Question: I am learning cocoa, and I am creating an application that will require similiar layout to the screenshot below (this seems like a very common layout approach).
What kind of controls/architecture would this type of Cocoa application be?
I'm still in my early stages of learning/reading, and I know of document based applications only so far, but this type of layout doesn't seem to look like a document based app since it doesn't really require multiple windows opened.
If it isn't document, is there a name for other design patters or layouts?
From what I now so far, I would describe this like:
I would be grateful if someone could give me a detailed overview of the high level design for an app like this i.e. things like: # of panels, views used, controls, controllers etc?
Also, a few quick sub-questions:
1. what kind of menu controls are those in the left pane, then expand and display sub elements?
2. When preferences windows are displayed, what is that effect called that makes it display in an animated way (like the address book does), where it is a small window that expands to its correct size in an animated fashion.

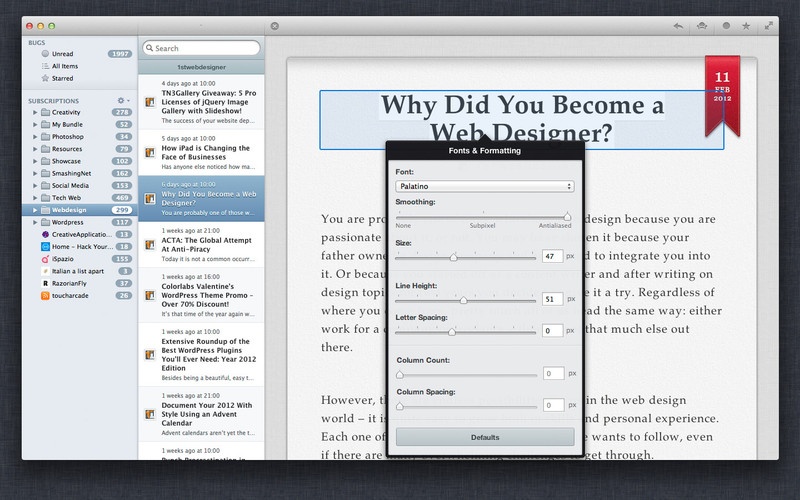
Answer: You are right that this is probably not a document based application, as they open documents in new windows by default.
To layout the window like that, there'd be an 'NSSplitView' that contains the 3 panes. Each pane may optionally contain a view loaded from an 'NSViewController', which can help keep the code modularised, but it depends on what you're trying to do if this is appropriate.
The left pane would be an 'NSOutlineView' (a 'NSTableView' subclass), the middle an 'NSTableView', but I'm not sure exactly how the right-hand side view would be created (lots of custom 'NSView's and other things, possibly 'WebView')
That popover options window is possibly a 'NSPopover' (which contains an 'NSViewController'), but that's only compatible with OS X 10.7, so may also be totally custom for backwards compatibility and easier customisation.
Also note this is a fairly complicated example you've given, with lots of custom controls that are probably harder to create than they look:
- To get the outline views on the left to have unread counts and icons (from memory) is not built into AppKit, so was all custom created. To do things like that, you'll need a solid understanding of 'NSCell' vs 'NSView', and ideally also know about Core Animation layer backed views, and what to use for different aspects.- The window has a taller-than usual title bar. This means the developer probably had to do some crazy stuff to get it to work, if not create the whole window from scratch.
That's just the start. There's lots of really nice design in there that's custom and done from scratch.
Designing Mac apps can be hard sometimes. AppKit is pretty old (back from the NEXT days), and has lots of legacy stuck in it. UIKit on iOS on the other hand is quite nice - Apple clearly learned from their past and made things much better.
---
I've hardly touched on the controllers and model behind all that. There's lots of different ways you could do it. For persistence, you could use CoreData, sqlite, 'NSKeyedArchived', just to name a few. Brent Simmons (past developer of another RSS reader, NetNewsWire) wrote some interesting blog posts about that:
<URL>
http://inessential.com/2011/09/22/core_data_revisited
The way you design your model & controllers really depends on the specific problem. Cocoa really forces you to stick to MVC though - if you don't, things are guaranteed to end up messy.
---
I hope that all helps! I'm really only just learning myself too.